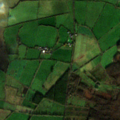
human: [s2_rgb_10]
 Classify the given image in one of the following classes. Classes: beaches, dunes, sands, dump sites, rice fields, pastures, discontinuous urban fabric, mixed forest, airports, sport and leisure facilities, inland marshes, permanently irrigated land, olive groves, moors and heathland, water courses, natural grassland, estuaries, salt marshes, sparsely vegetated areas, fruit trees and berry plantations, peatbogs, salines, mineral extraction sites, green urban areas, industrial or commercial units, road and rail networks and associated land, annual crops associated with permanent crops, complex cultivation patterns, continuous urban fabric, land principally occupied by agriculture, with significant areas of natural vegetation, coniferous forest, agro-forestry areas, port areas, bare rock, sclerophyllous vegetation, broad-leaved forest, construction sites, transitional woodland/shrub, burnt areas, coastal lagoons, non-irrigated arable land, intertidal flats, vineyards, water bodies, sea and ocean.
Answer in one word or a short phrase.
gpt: non-irrigated arable land, pastures, mixed forest